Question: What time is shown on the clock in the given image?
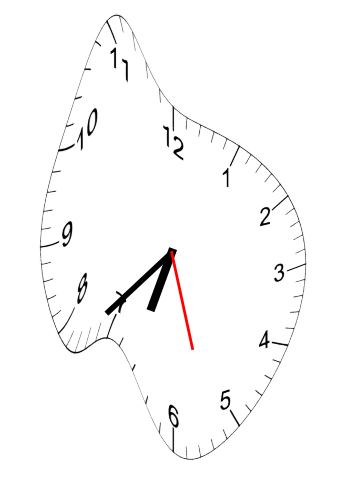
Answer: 06:37:27